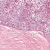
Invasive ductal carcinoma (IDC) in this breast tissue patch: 0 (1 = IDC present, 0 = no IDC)